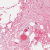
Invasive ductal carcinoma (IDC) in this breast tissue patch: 0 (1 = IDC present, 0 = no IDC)